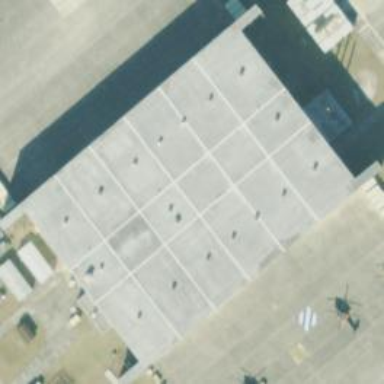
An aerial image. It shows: Hangar building at the airport.